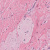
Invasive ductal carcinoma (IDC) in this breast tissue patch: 0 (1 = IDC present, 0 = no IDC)